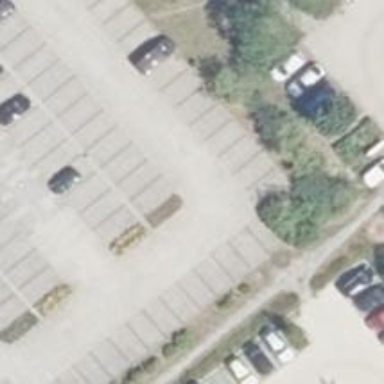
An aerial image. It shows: Road serving as parking aisle.